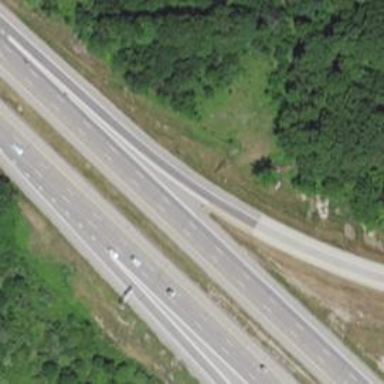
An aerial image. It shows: Asphalt motorway.